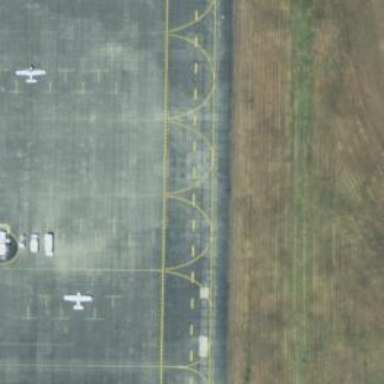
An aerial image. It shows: Image of taxiway at airport.